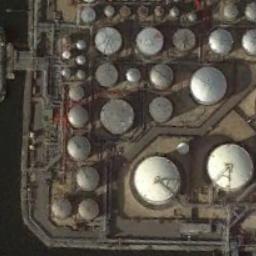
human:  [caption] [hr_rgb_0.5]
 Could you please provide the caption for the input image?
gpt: There are many different sized storage tanks in the factory, And there is a river outside the factory .

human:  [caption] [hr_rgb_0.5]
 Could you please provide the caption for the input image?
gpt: There are three white storage tanks and three silver storage tanks .

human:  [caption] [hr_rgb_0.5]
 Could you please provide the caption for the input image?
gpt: There are many storage tanks on the bare land next to the river .

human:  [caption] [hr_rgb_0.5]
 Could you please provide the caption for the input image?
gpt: There are many storage tanks of different sizes .

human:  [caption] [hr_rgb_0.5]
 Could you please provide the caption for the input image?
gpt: There are many storage tanks of different sizes .